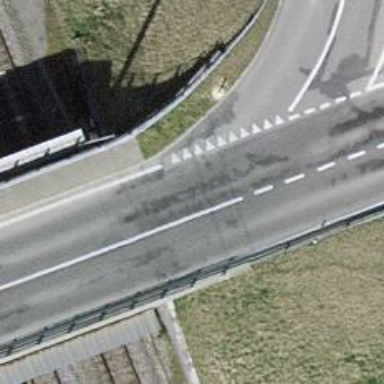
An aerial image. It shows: Secondary road.